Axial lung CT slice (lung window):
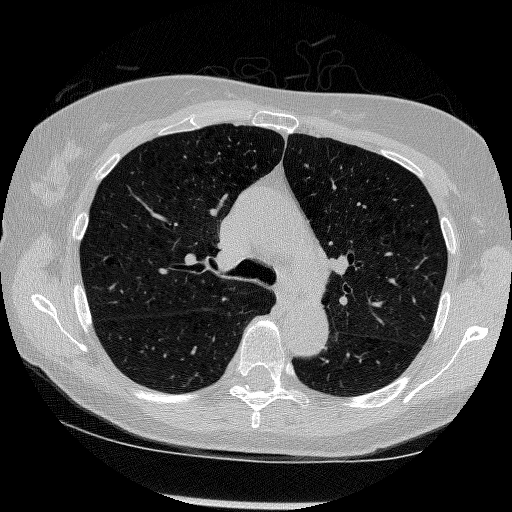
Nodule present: no